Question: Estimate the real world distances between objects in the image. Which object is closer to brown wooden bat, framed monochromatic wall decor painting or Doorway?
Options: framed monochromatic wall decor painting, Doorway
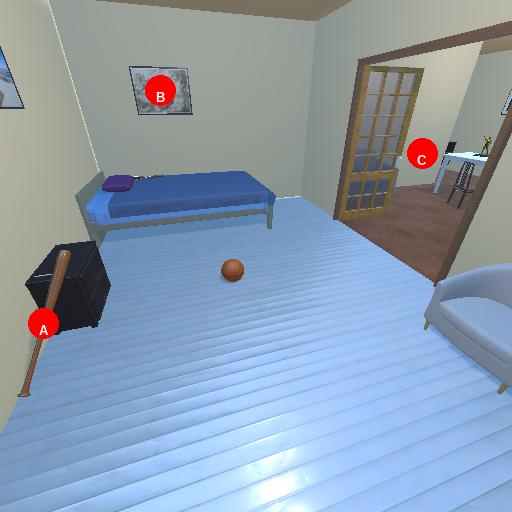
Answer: framed monochromatic wall decor painting